Question: I tried to change the error highlighter in PHP Designer 8 in preferences but nothing changed.
I want to change the annoying red background in error highlighter.

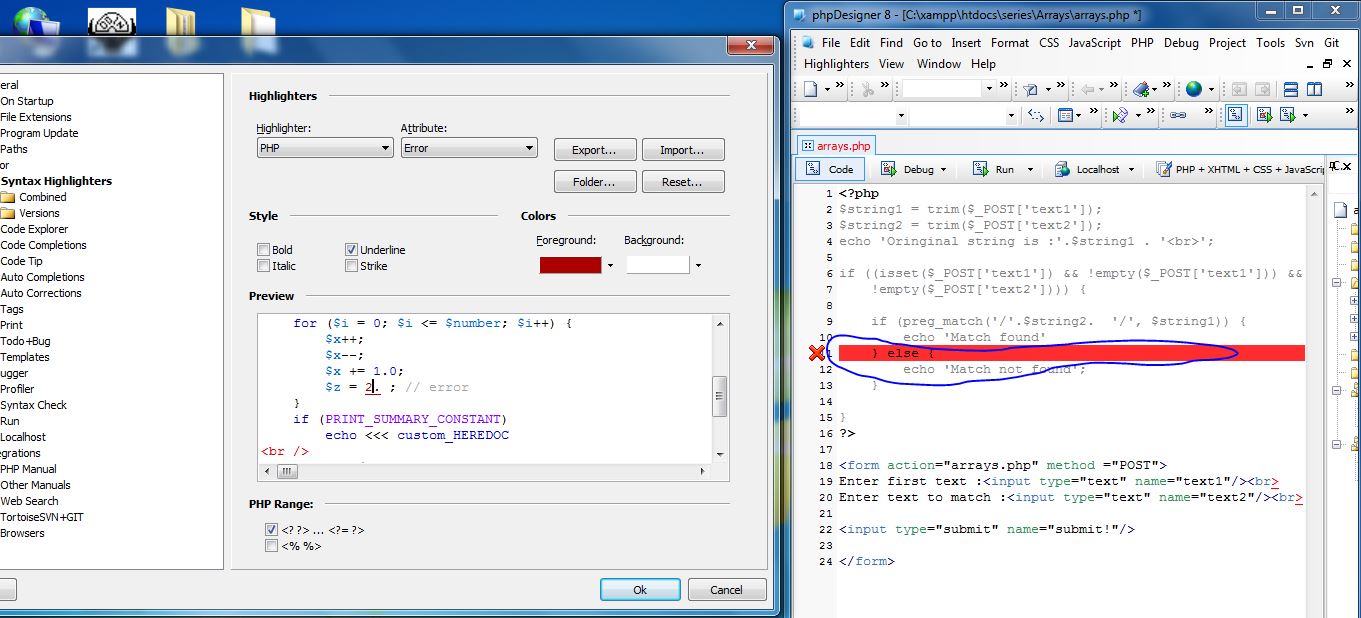
Answer: Go to:
And disable the checkbox "highlight warnings and errors"
In this page you'll also find all the other options regarding "syntax check for PHP"